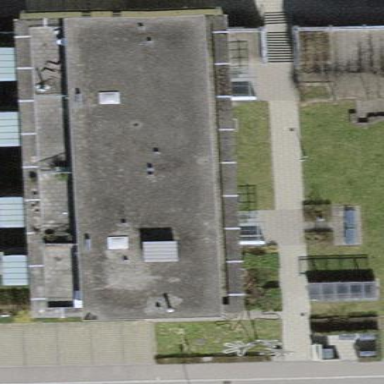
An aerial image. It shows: Apartment building with flat roof.